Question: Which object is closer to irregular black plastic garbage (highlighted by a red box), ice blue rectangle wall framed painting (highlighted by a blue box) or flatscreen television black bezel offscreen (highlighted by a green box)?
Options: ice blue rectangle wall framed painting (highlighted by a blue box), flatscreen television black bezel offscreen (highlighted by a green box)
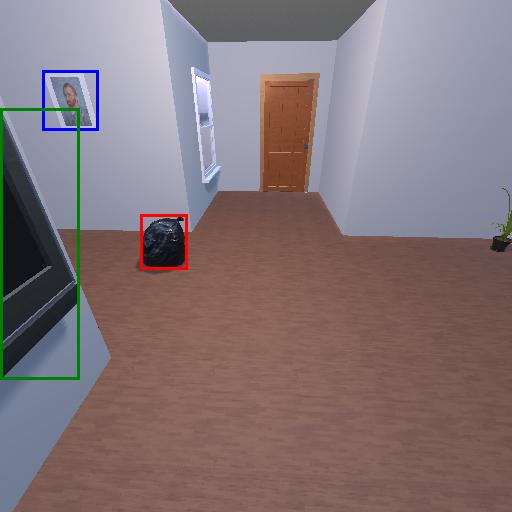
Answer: ice blue rectangle wall framed painting (highlighted by a blue box)